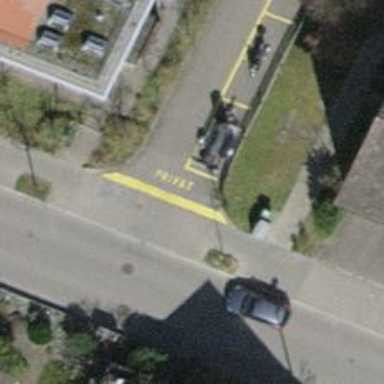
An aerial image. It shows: Unmarked crossing on the road.